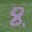
Label: 8